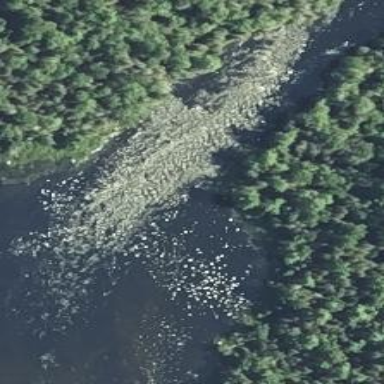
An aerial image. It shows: Rapids in the waterway.